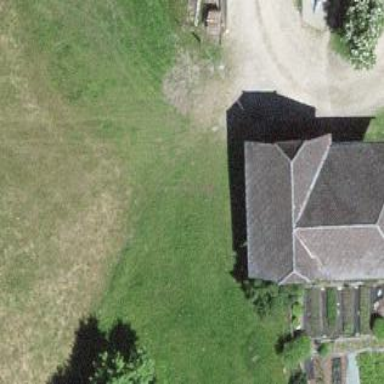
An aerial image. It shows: Barn.